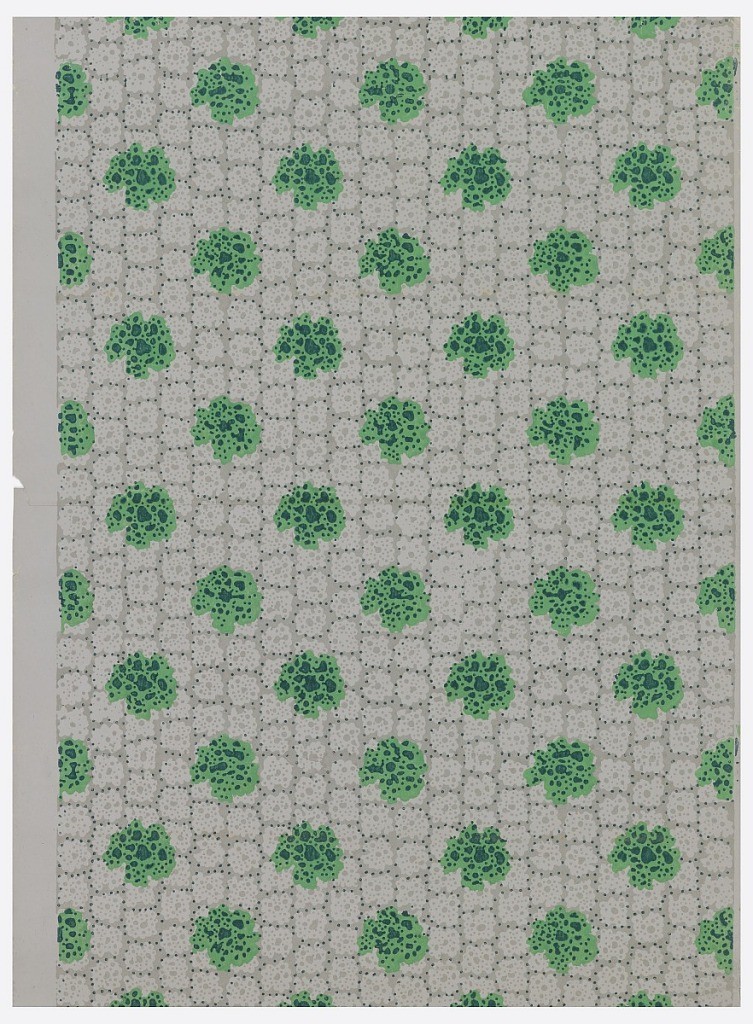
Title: Sidewall
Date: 1800–1825
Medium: Block-printed on handmade paper
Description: a) Green irregular circular motifs on top of smaller light gray irregular circular motifs on a dark gray background.  Overall black dots.  Green, shades of gray, and black.

H# 360